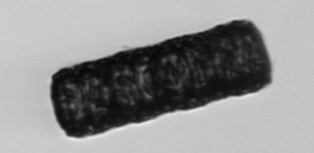
Label: Paralia_sulcata